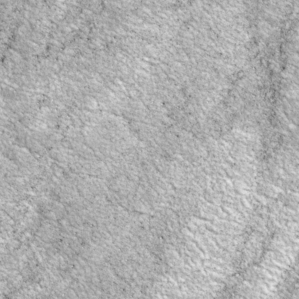
Label: non_frost